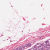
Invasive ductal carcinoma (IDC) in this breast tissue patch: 0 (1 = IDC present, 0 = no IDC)